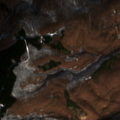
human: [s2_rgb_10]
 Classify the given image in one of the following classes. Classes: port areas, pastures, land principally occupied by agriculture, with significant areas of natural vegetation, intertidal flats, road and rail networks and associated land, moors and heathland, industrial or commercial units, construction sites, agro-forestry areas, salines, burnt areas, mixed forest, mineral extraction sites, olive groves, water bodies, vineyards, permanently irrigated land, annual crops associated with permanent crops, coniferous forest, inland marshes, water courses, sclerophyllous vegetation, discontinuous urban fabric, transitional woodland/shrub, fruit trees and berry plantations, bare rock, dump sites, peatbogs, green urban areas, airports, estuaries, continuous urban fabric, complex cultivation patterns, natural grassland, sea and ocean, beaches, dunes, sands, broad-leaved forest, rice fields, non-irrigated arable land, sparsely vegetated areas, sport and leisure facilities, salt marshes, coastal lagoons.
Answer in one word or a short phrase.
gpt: broad-leaved forest, coniferous forest